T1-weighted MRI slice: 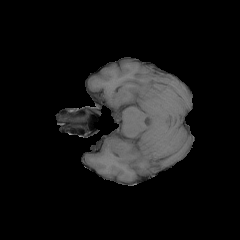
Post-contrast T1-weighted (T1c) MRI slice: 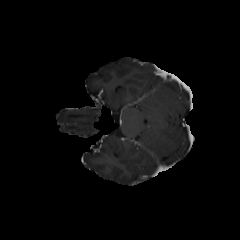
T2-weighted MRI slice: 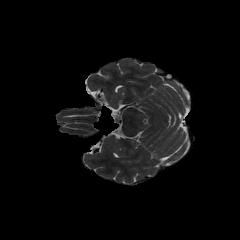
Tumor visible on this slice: no